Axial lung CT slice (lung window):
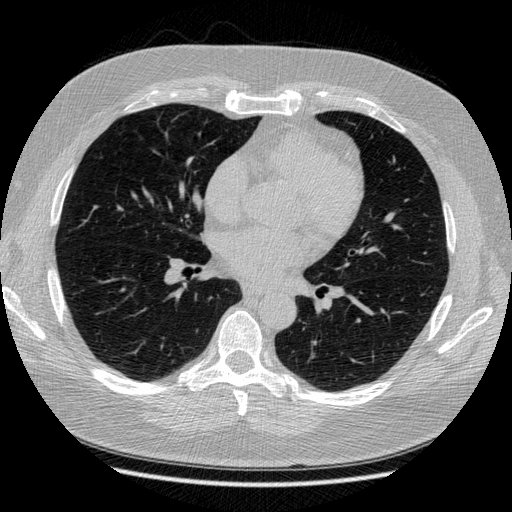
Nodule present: no